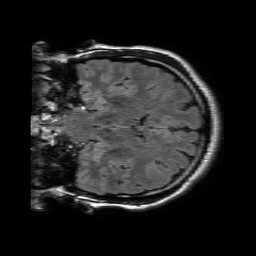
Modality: FLAIR
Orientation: coronal
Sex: male
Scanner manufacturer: philips
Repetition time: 11 s
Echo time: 0.125 s